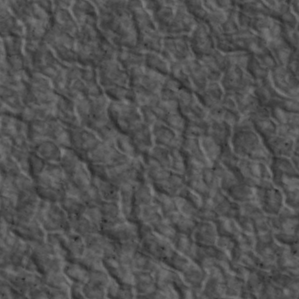
Label: non_frost